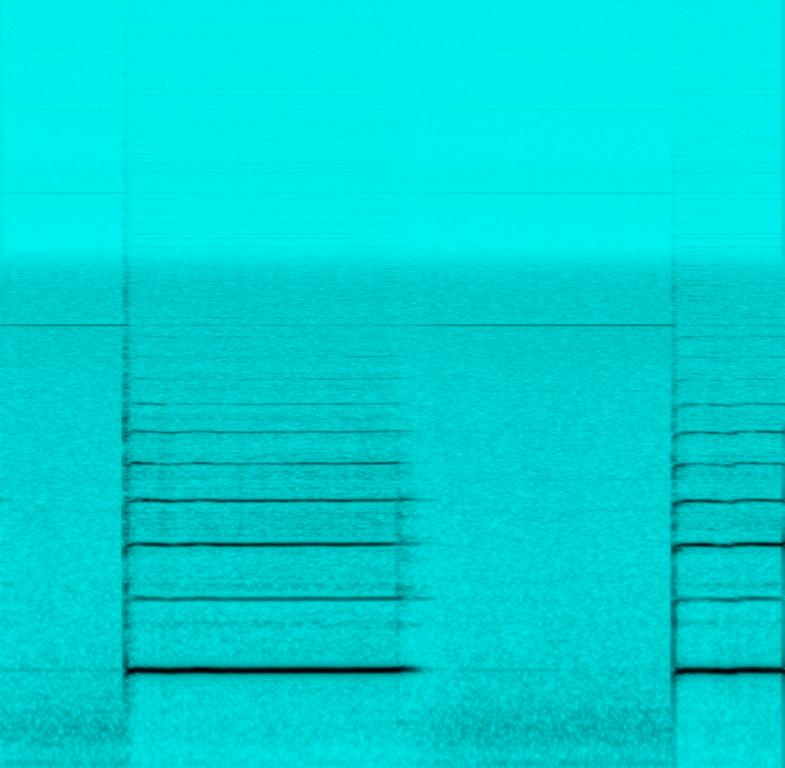
Here we have an instrumentalist blowing a horn. The horn makes a high pitched sound. This is a live recording.